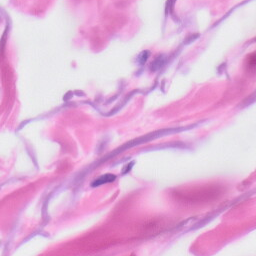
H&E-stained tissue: Skin